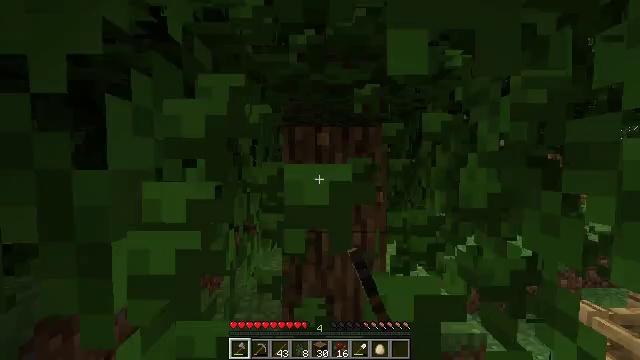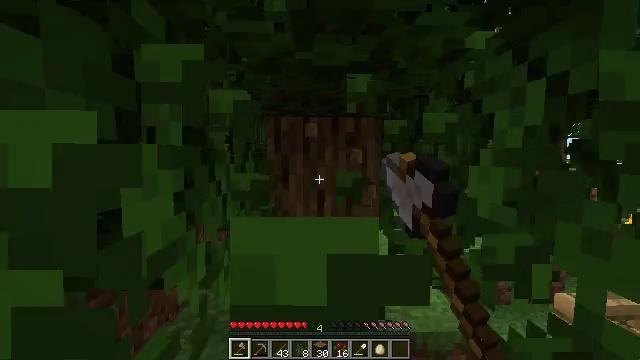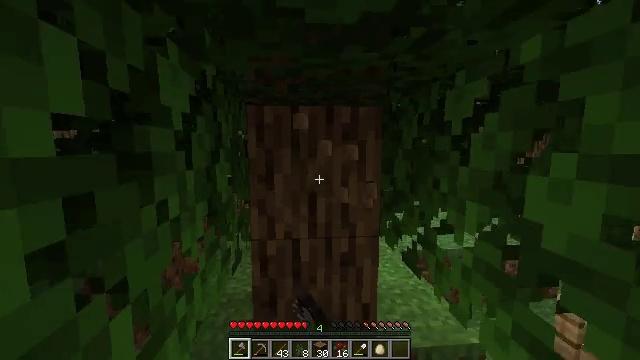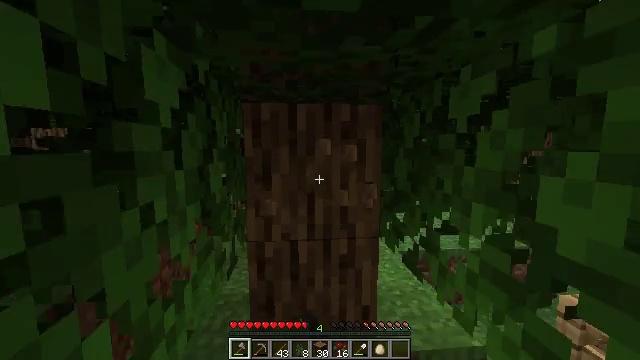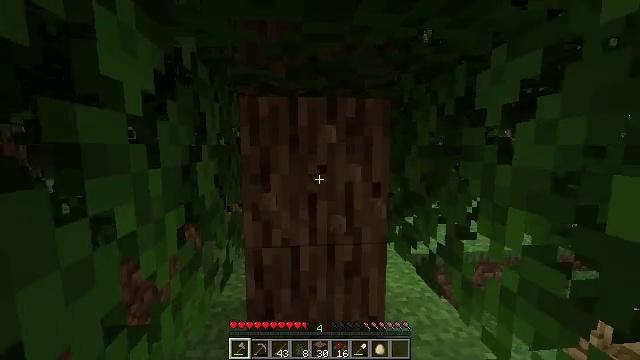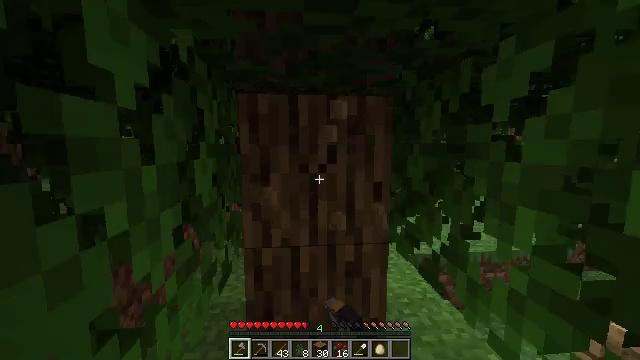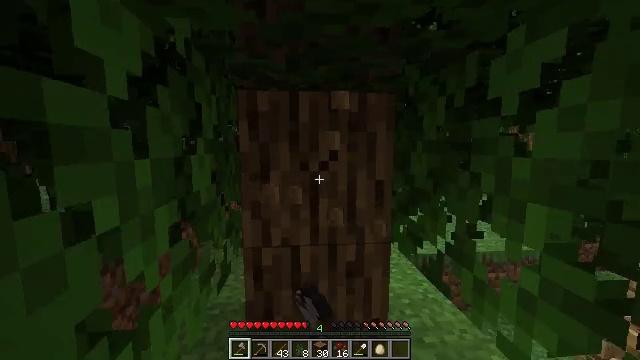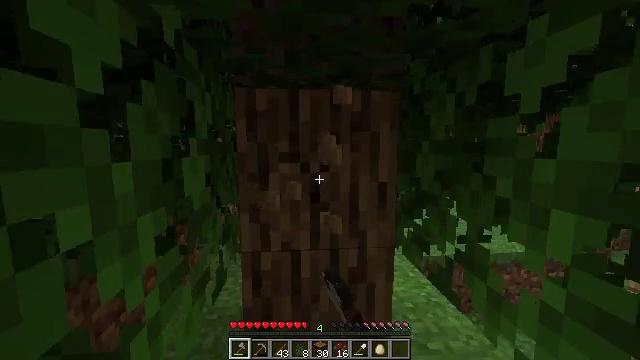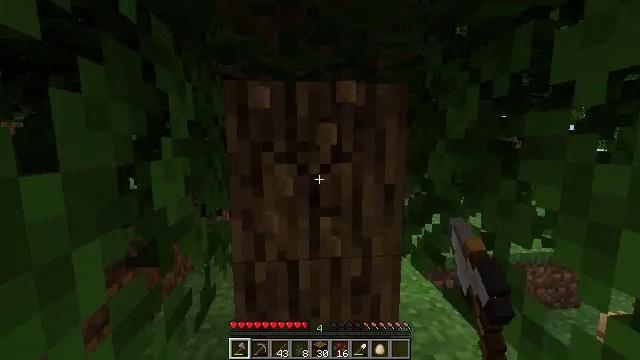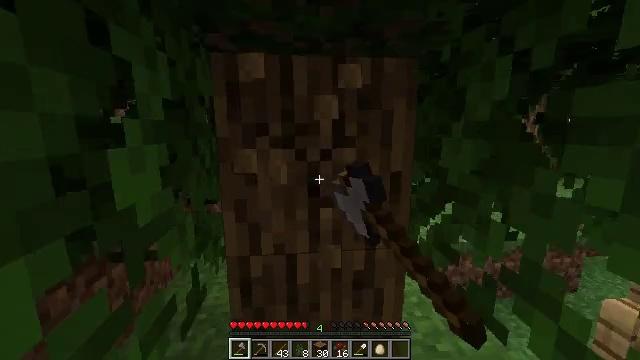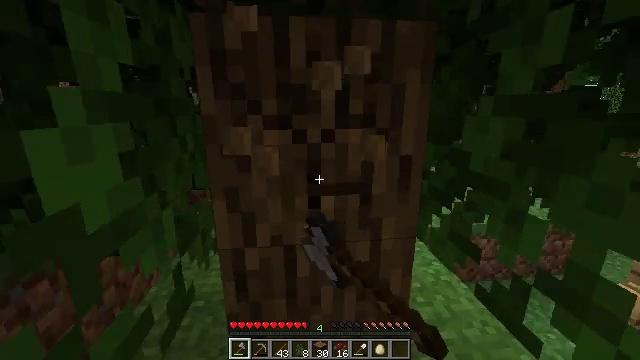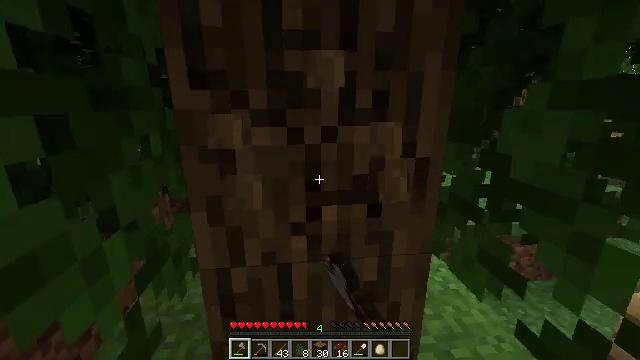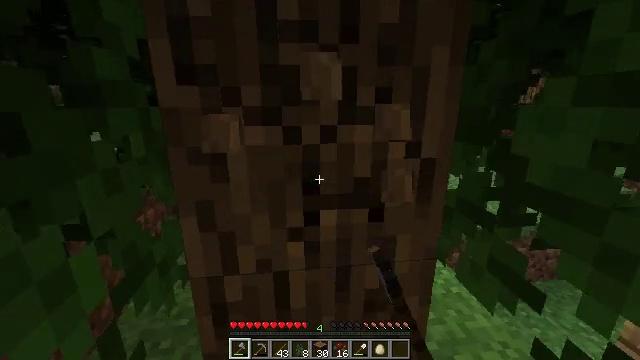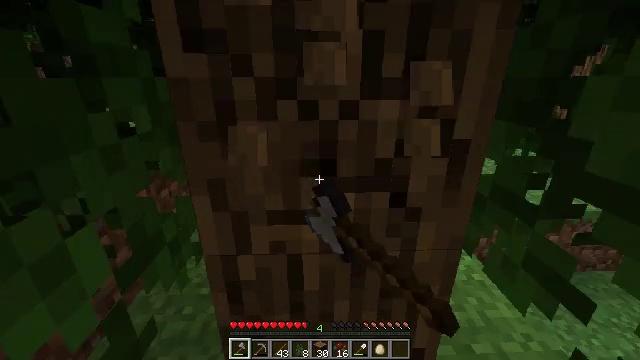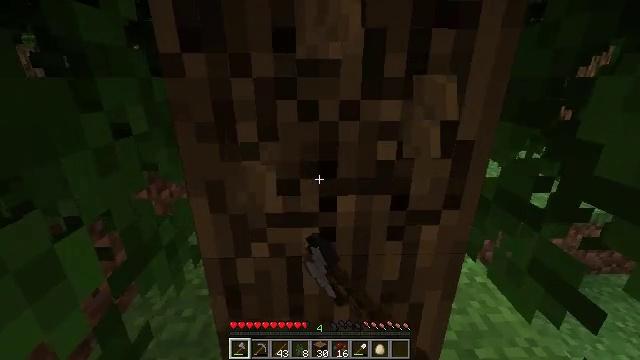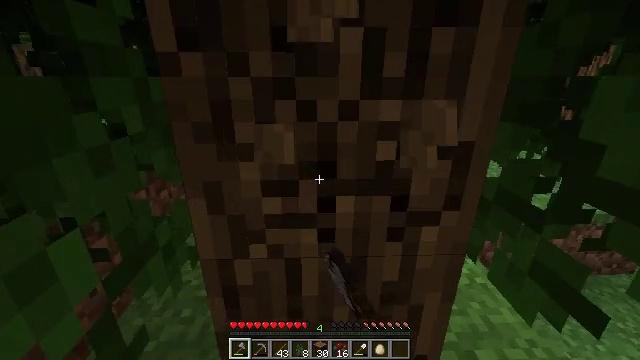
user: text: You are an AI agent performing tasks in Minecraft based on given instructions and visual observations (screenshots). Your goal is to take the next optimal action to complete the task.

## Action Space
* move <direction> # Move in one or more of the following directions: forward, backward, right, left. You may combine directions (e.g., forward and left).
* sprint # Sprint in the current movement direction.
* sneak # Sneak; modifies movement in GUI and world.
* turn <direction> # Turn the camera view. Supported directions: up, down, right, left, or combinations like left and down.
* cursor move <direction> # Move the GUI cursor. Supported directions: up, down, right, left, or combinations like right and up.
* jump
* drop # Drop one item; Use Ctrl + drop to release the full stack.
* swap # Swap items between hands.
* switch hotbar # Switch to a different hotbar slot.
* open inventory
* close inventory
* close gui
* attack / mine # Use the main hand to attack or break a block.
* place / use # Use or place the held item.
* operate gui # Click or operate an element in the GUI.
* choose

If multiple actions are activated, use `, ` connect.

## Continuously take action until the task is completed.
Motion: motion action
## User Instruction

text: Gather oak logs from trees.
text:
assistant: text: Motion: move forward, turn right and down, attack / mine
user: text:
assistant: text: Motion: move forward, turn right and down, attack / mine
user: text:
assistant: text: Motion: attack / mine
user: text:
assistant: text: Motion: attack / mine
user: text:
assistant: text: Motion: attack / mine
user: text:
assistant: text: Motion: attack / mine
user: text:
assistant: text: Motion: move forward, attack / mine
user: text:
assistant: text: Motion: move forward, attack / mine
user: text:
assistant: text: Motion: move forward, turn down, attack / mine
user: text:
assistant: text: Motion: move forward, turn down, attack / mine
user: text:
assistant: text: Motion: attack / mine
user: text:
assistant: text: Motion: attack / mine
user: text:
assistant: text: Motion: turn left and down, attack / mine
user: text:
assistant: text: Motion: attack / mine
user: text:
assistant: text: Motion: attack / mine
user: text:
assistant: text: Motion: attack / mine
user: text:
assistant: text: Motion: attack / mine
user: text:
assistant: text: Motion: attack / mine
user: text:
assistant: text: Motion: turn right and down, attack / mine
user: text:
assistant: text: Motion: turn down, attack / mine
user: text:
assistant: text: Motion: attack / mine
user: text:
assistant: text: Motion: attack / mine
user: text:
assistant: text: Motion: attack / mine
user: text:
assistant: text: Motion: move forward, turn right and down, attack / mine
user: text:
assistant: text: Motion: move forward, turn right and down, attack / mine
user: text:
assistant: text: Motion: move forward, turn down, attack / mine
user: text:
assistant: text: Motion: attack / mine
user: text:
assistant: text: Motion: attack / mine
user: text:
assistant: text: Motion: attack / mine
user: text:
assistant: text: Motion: attack / mine